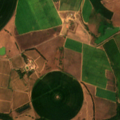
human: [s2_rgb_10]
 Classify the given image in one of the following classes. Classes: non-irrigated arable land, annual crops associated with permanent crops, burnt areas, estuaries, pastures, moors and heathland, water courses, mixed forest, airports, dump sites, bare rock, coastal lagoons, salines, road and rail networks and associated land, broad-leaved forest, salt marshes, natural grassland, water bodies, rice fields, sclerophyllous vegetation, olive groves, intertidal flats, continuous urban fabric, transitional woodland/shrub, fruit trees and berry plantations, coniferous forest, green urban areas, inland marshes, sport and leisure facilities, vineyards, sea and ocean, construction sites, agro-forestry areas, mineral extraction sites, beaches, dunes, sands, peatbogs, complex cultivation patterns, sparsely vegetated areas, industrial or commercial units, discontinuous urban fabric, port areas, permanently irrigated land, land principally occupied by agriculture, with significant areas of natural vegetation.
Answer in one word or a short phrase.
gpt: non-irrigated arable land, permanently irrigated land, vineyards, pastures